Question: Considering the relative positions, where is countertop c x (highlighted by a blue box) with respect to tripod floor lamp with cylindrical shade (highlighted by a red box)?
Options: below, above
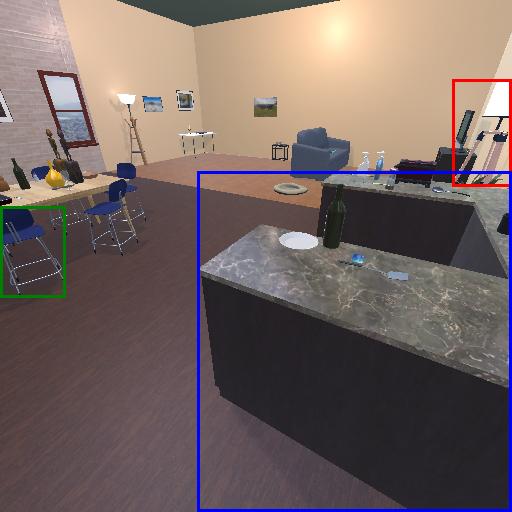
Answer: below